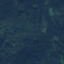
Label: Forest